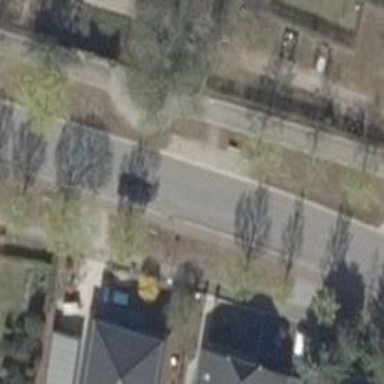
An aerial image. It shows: Footway.